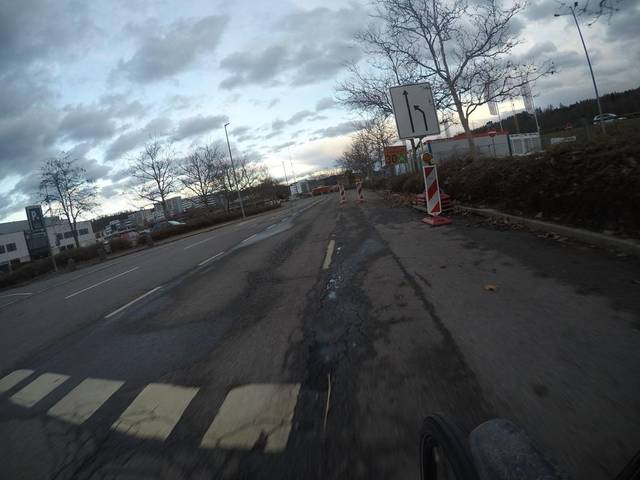
Region: Germany
Coordinates: 48.703, 9.033